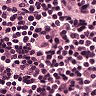
Metastatic tissue present: no